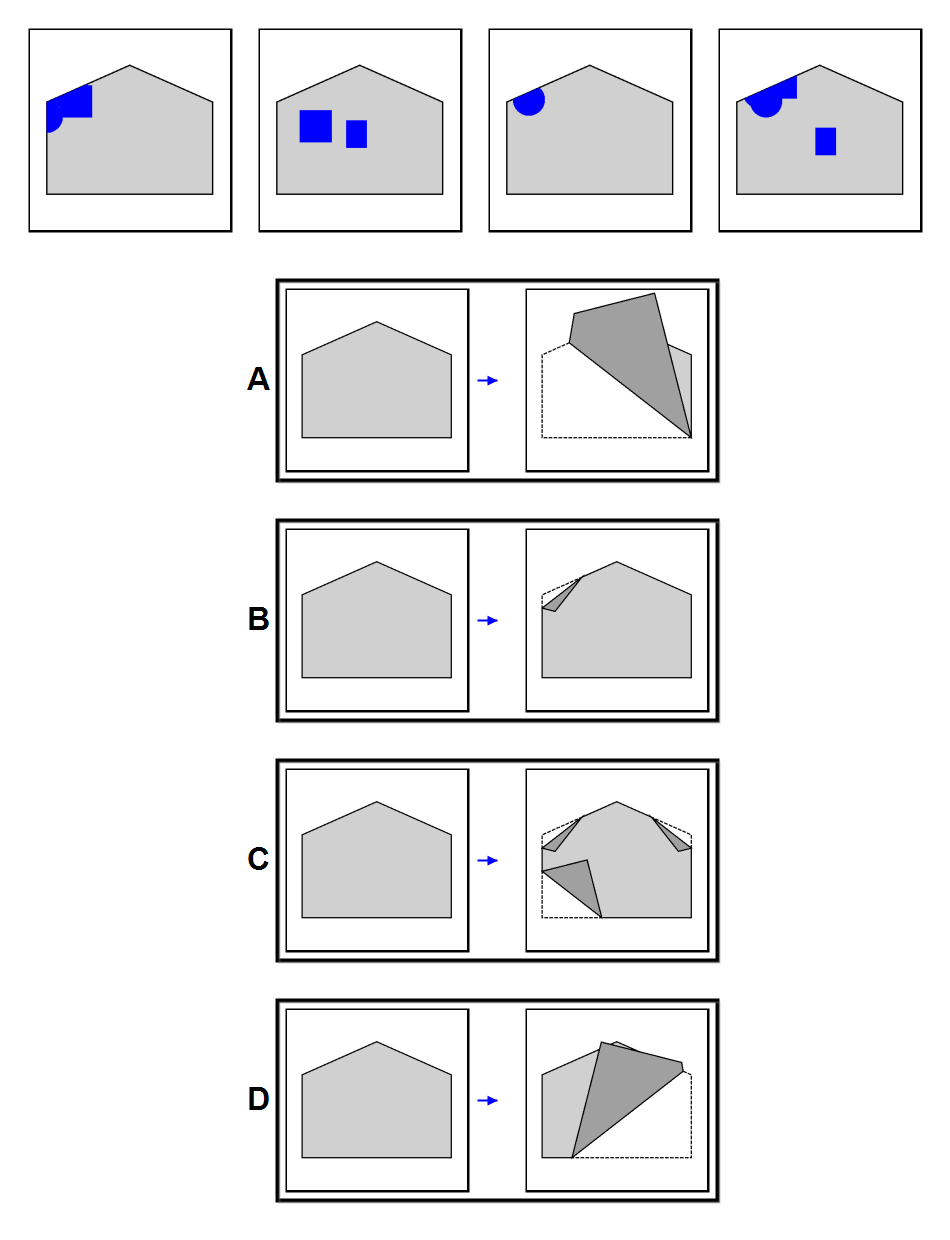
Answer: B